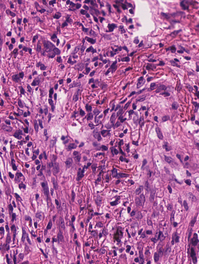
Tumor epithelial tissue: no
Tumor-associated stroma tissue: yes
Normal tissue: no